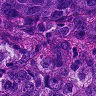
Metastatic tissue present: yes